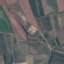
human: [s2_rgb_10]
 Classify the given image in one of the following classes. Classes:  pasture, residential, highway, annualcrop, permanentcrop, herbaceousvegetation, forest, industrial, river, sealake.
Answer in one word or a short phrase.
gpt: PermanentCrop